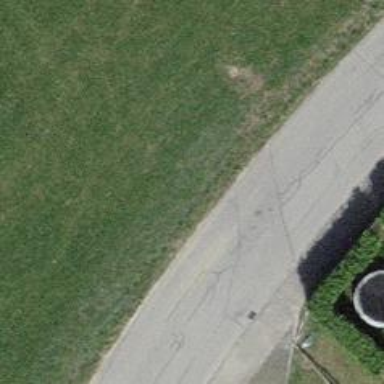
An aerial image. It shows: Paved residential road.